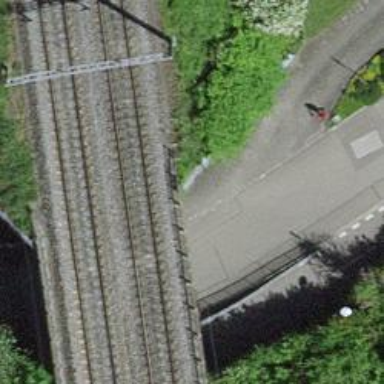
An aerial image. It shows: Single railway track with electrification through contact line.